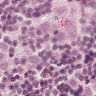
Metastatic tissue present: yes